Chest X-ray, PA view. Patient: 53 years old, sex M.
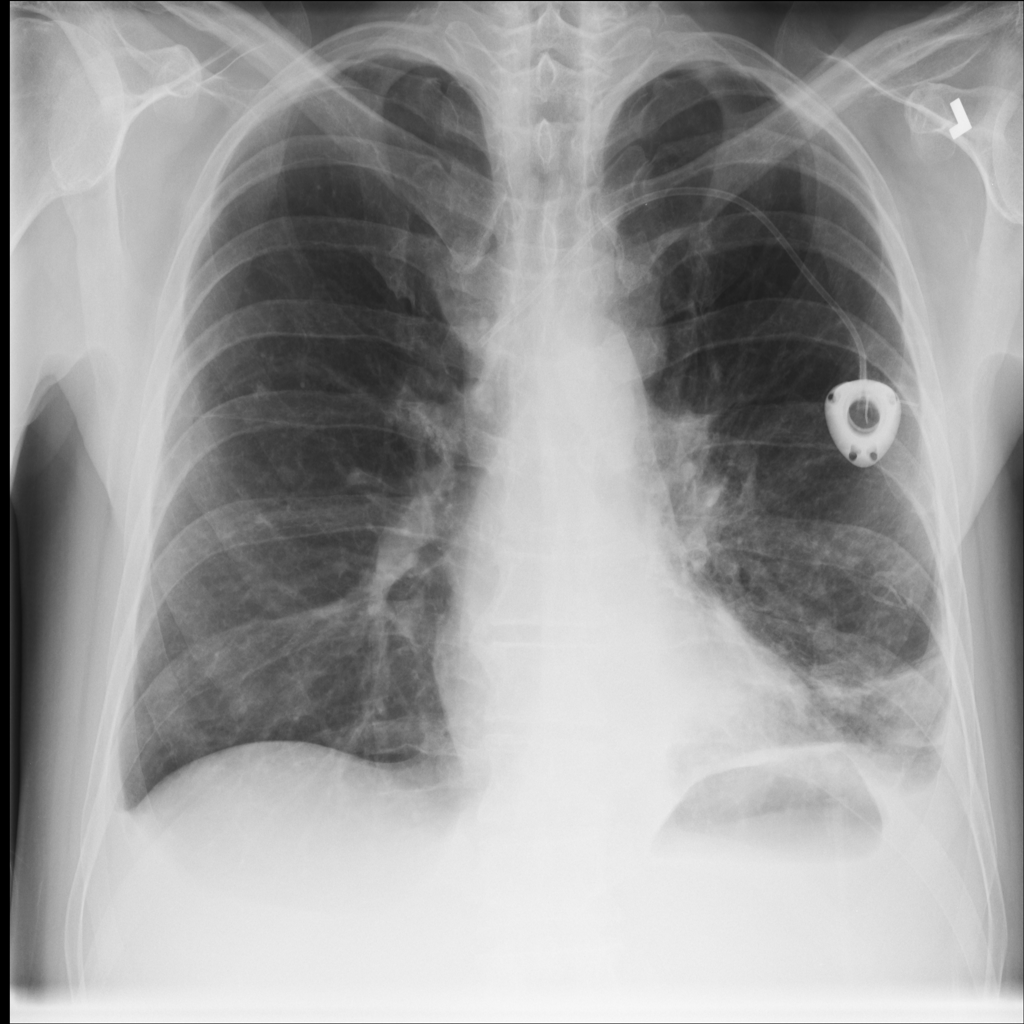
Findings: Atelectasis, Effusion